Aerial crown-view tile of a tropical tree (Barro Colorado Island, Panama), acquired 20250317:
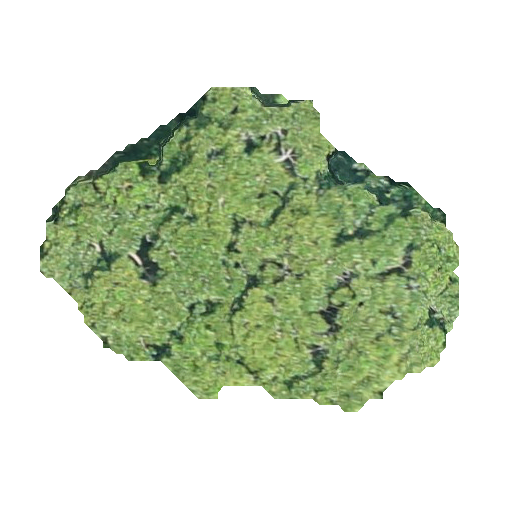
Species: Simarouba amara
GBIF accepted scientific name: Simarouba amara
Crown area: 137.232 m²